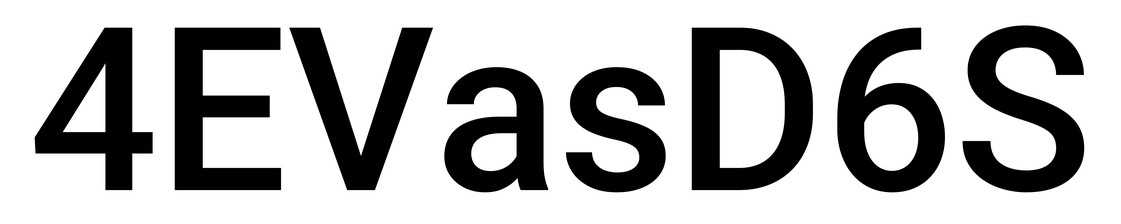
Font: Roboto_Medium